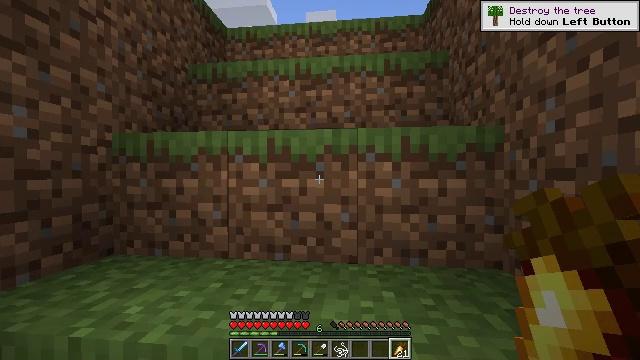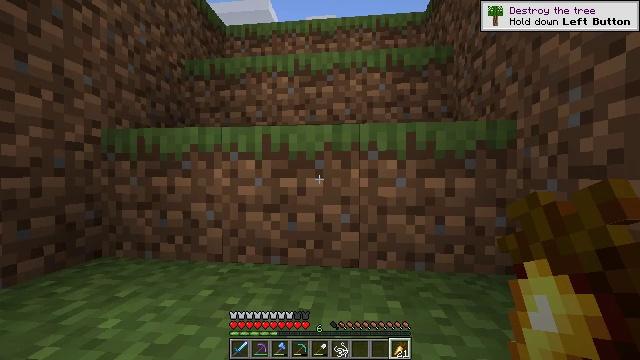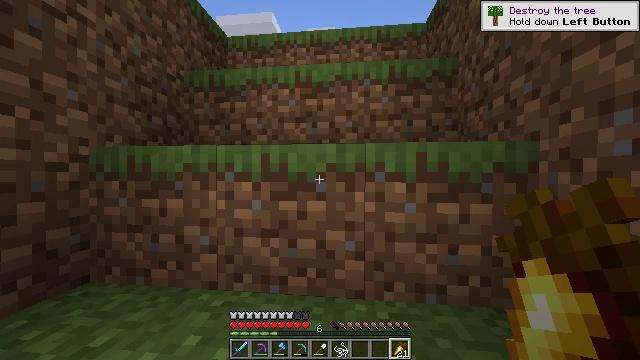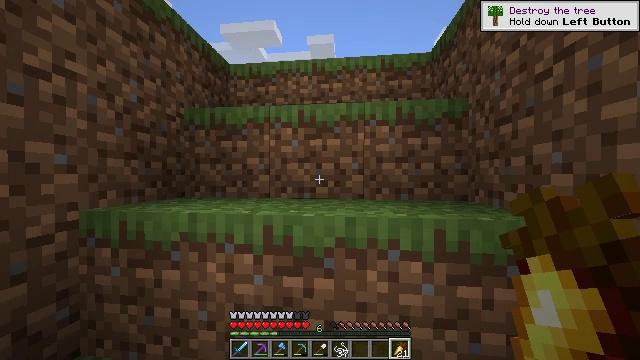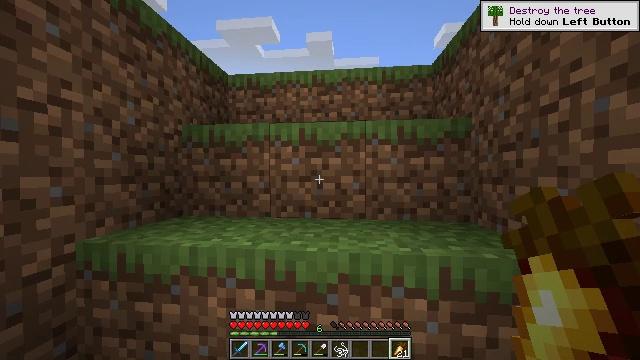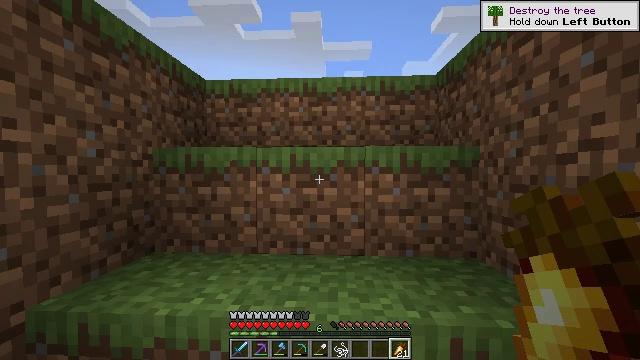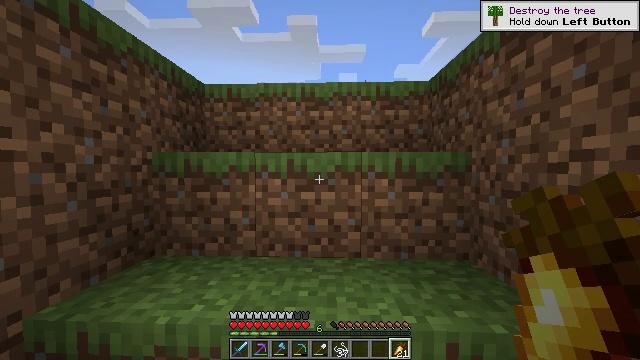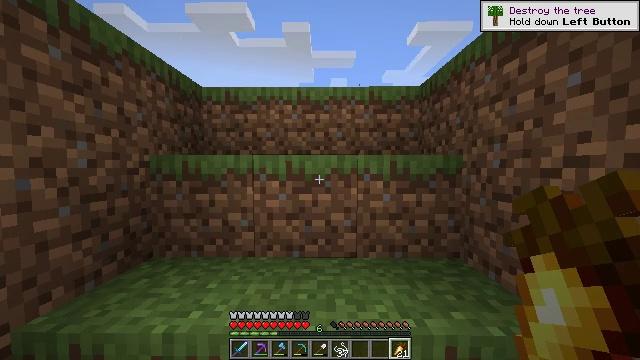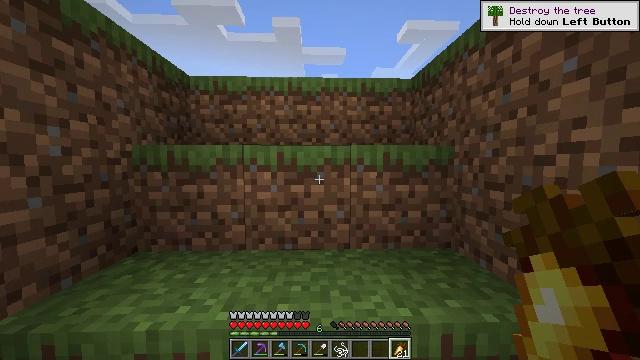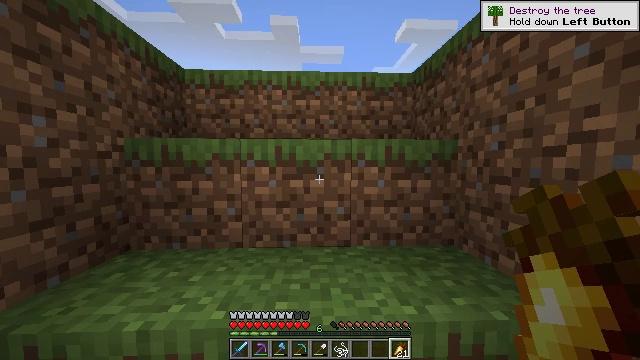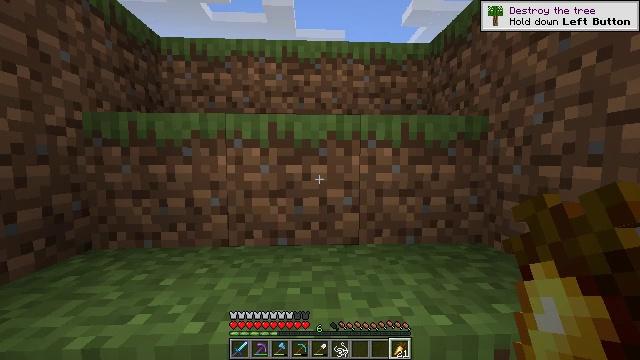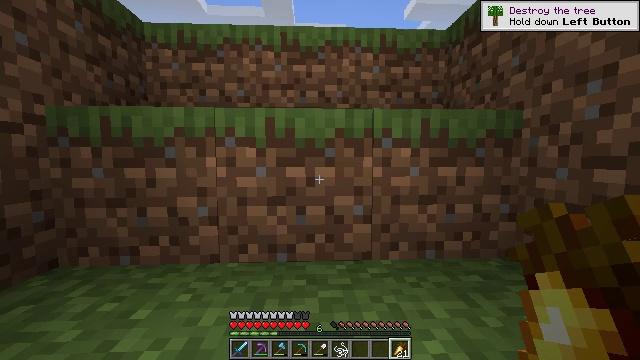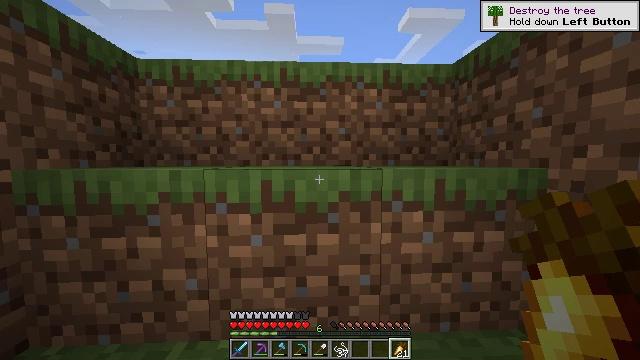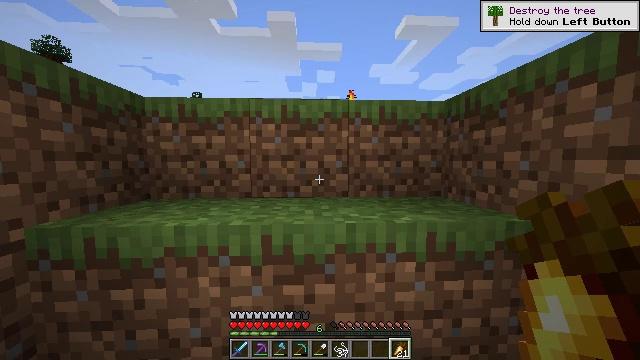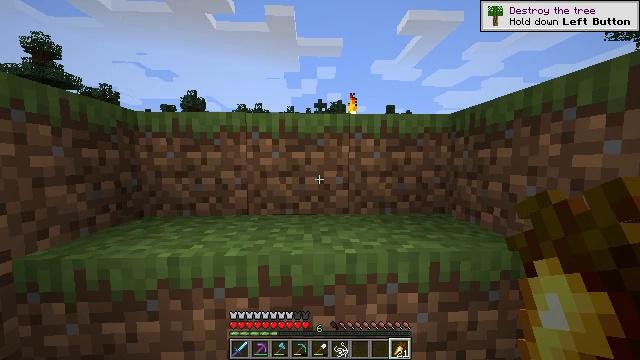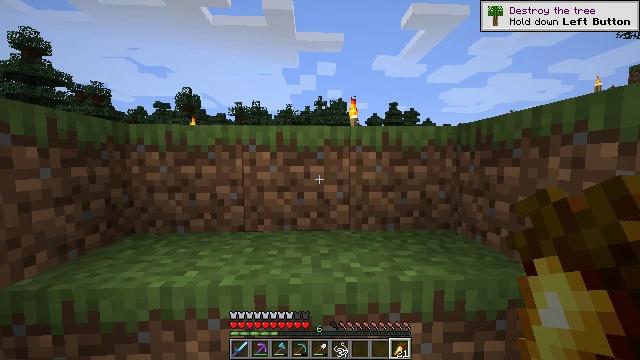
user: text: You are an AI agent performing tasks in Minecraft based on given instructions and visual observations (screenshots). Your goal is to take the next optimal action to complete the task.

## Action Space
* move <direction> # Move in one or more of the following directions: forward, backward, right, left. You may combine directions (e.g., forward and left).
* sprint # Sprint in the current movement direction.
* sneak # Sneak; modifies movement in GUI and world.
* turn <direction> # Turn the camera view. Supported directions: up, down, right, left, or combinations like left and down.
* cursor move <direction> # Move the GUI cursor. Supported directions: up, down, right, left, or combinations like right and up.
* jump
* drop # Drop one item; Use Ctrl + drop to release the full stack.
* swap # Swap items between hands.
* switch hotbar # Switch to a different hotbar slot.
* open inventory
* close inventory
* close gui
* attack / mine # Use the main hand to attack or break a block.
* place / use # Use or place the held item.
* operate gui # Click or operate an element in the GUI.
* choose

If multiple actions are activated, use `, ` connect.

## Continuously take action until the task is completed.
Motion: motion action
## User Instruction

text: Open the furnace and craft a smooth stone.
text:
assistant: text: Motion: move forward, sprint, jump
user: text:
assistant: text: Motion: move forward, sprint, jump
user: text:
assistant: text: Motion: move forward, sprint, jump
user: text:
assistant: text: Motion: move forward, jump
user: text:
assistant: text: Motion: move forward, turn right, jump
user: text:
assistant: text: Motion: move forward, turn right, jump
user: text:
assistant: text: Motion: move forward, turn right, jump
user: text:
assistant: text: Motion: move forward, turn right and down, jump
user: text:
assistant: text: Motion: move forward, jump
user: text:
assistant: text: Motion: move forward, jump
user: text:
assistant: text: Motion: move forward, sprint, jump
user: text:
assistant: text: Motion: move forward, sprint, jump
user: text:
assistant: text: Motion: move forward, sprint, jump
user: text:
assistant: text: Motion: move forward, sprint, jump
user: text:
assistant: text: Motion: move forward, sprint, jump
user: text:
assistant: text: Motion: move forward, jump
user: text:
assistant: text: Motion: move forward, jump
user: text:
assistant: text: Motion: move forward, jump
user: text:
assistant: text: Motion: move forward, jump
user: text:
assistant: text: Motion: move forward, jump
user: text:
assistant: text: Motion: move forward, sprint, jump
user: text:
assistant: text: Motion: move forward, sprint, jump
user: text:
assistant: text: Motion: move forward, sprint, jump
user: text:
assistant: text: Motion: move forward, sprint, turn down, jump
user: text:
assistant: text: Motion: move forward, sprint, turn down, jump
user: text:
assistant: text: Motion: move forward, turn down, jump
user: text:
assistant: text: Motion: move forward, turn down, jump
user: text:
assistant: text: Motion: move forward, jump
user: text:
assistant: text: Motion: move forward, jump
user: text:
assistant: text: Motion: move forward, jump